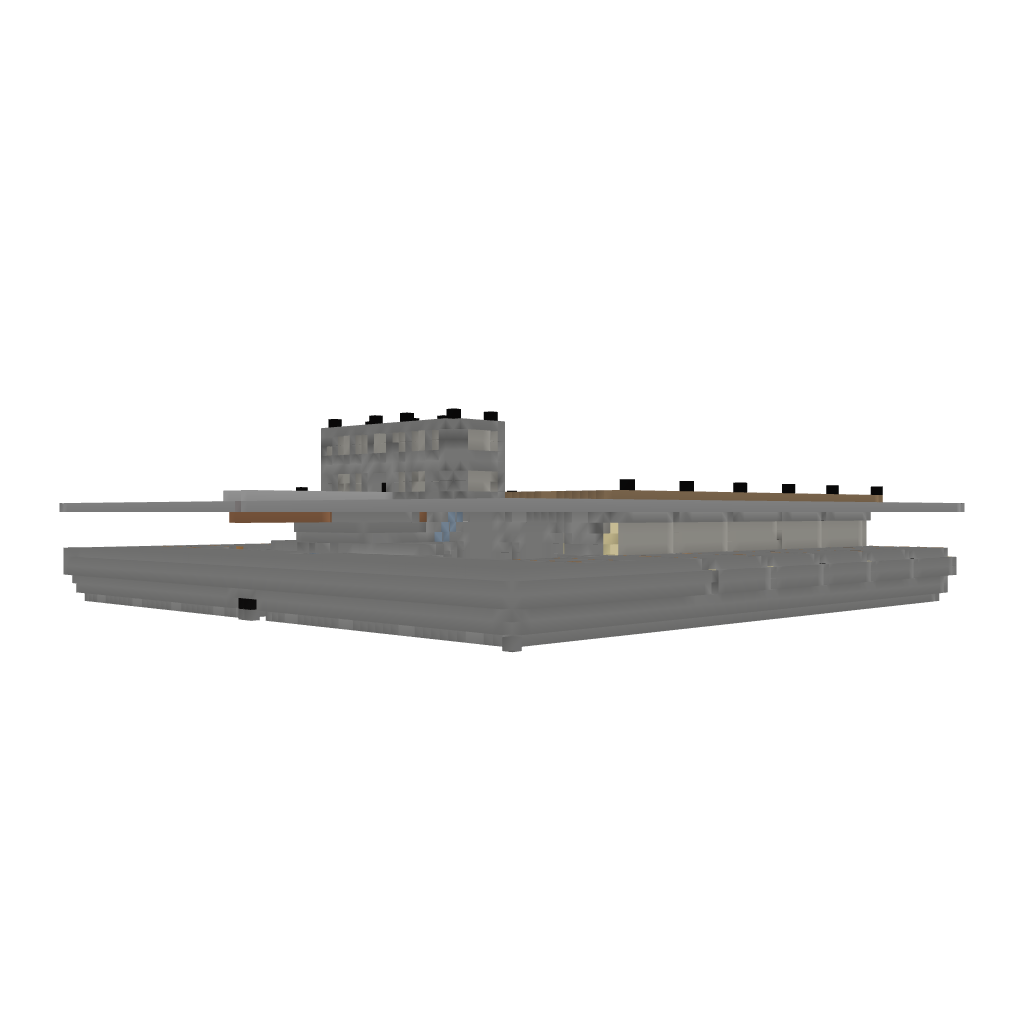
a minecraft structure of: Die Fabrik